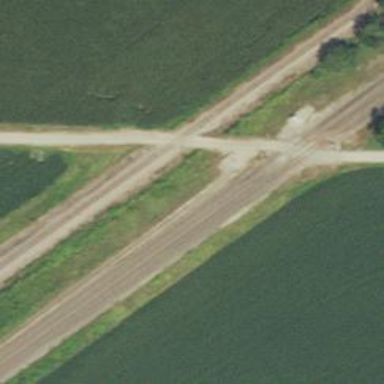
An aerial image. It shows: Level crossing with saltire marking.